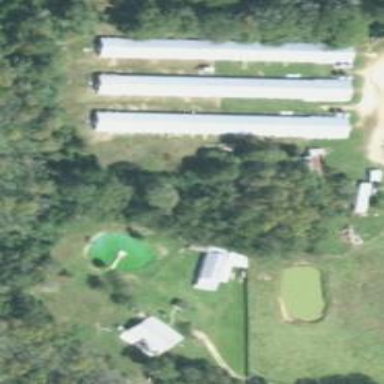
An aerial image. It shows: Poultry farmyard.